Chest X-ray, PA view. Patient: 67 years old, sex F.
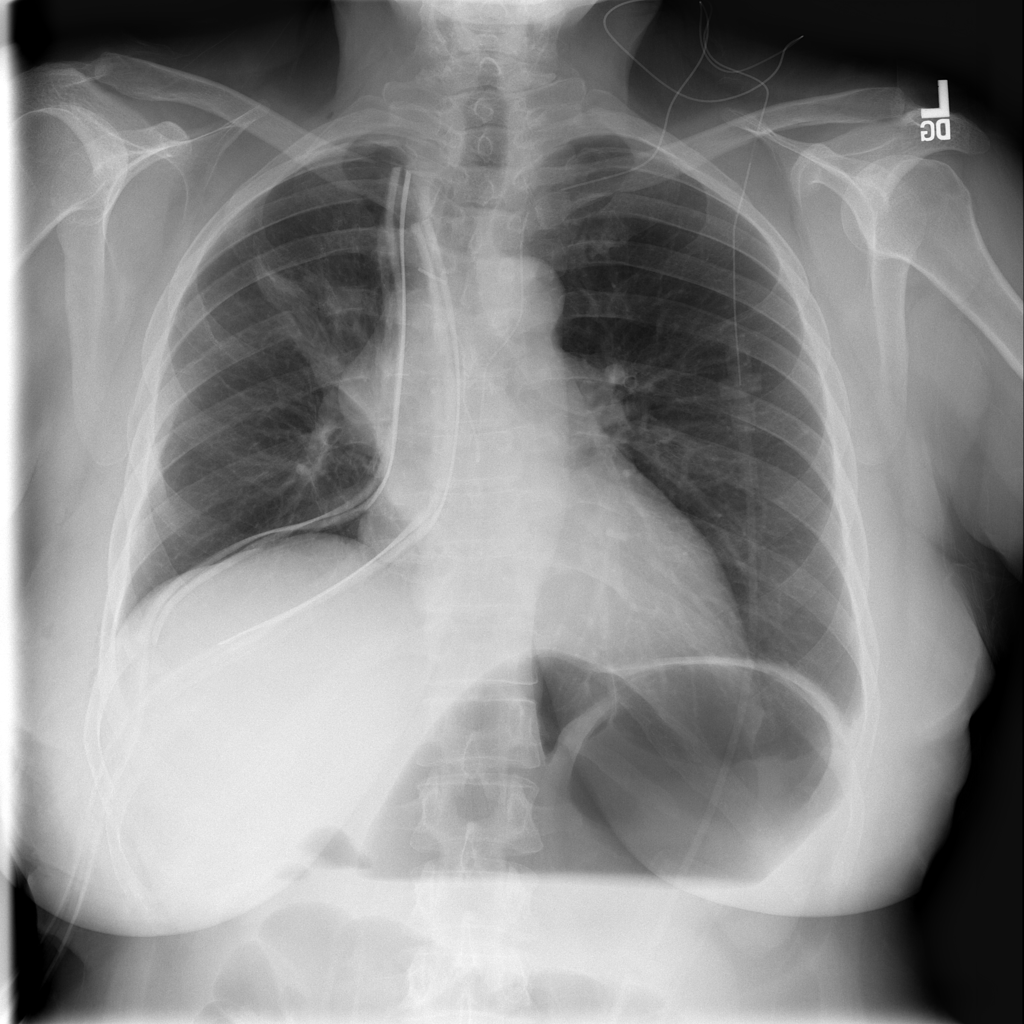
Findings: Pneumothorax